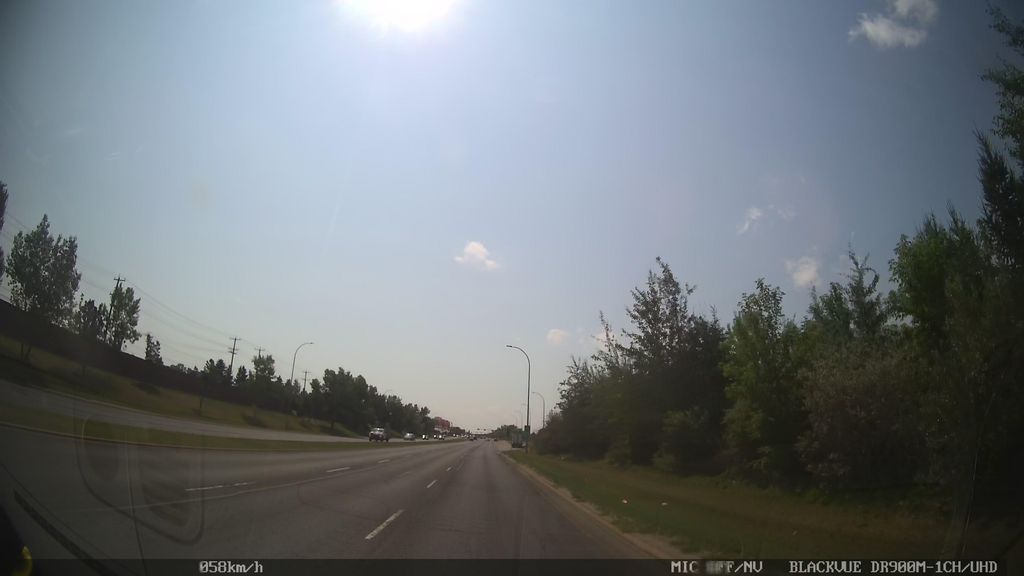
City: edmonton